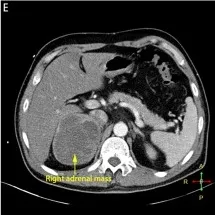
(E) Computed tomography scan revealing right adrenal mass which is of soft tissue attenuation with heterogeneous contrast enhancement.
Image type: radiology (ct)